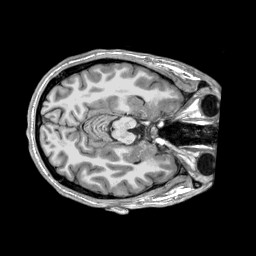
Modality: T1w
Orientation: coronal